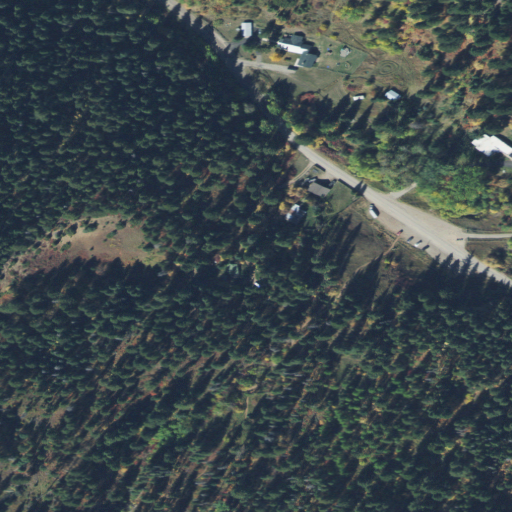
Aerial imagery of valley in Montana named New World Gulch containing evergreen forest, open development, deciduous forest, low intensity development, mixed forest, and shrub